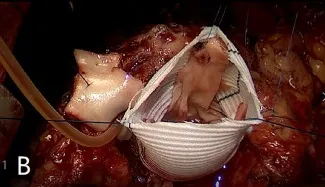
(B) Each cusp of leaflets was fixed within the artificial graft by horizontal mattress suture during proximal anastomosis.
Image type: medical_photograph (other_medical_photograph)